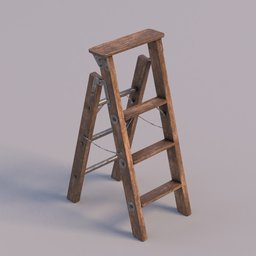
Label: tools